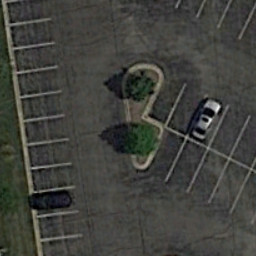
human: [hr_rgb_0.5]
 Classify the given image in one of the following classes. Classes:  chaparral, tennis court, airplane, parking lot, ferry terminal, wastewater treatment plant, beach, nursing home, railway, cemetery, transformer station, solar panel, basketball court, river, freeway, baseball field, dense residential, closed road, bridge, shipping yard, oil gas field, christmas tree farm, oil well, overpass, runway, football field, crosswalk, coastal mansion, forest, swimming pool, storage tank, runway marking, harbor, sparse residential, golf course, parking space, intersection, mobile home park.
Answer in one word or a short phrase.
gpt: parking space